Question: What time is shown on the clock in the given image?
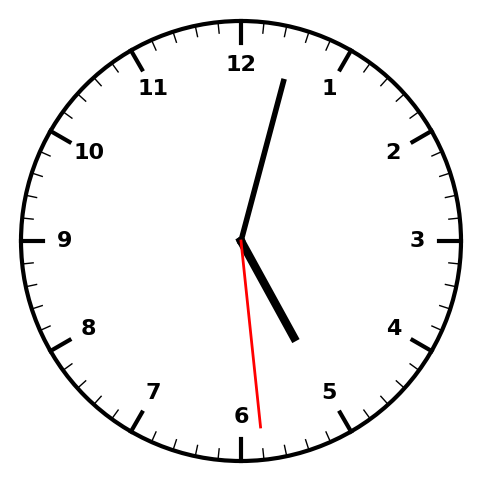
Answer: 05:02:29